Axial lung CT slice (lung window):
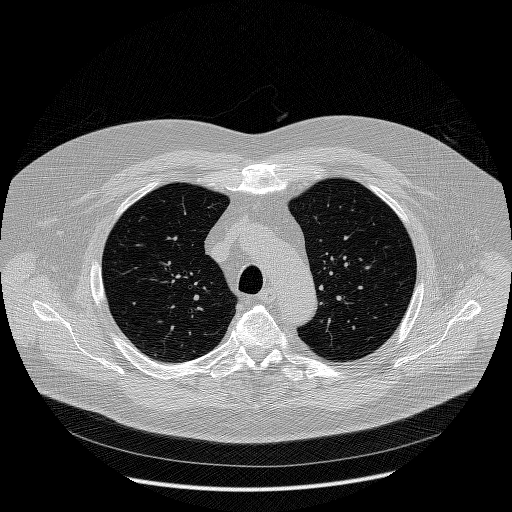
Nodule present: no